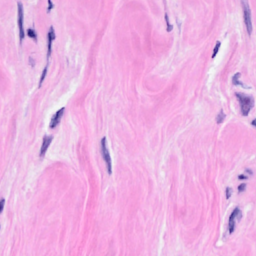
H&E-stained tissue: Breast